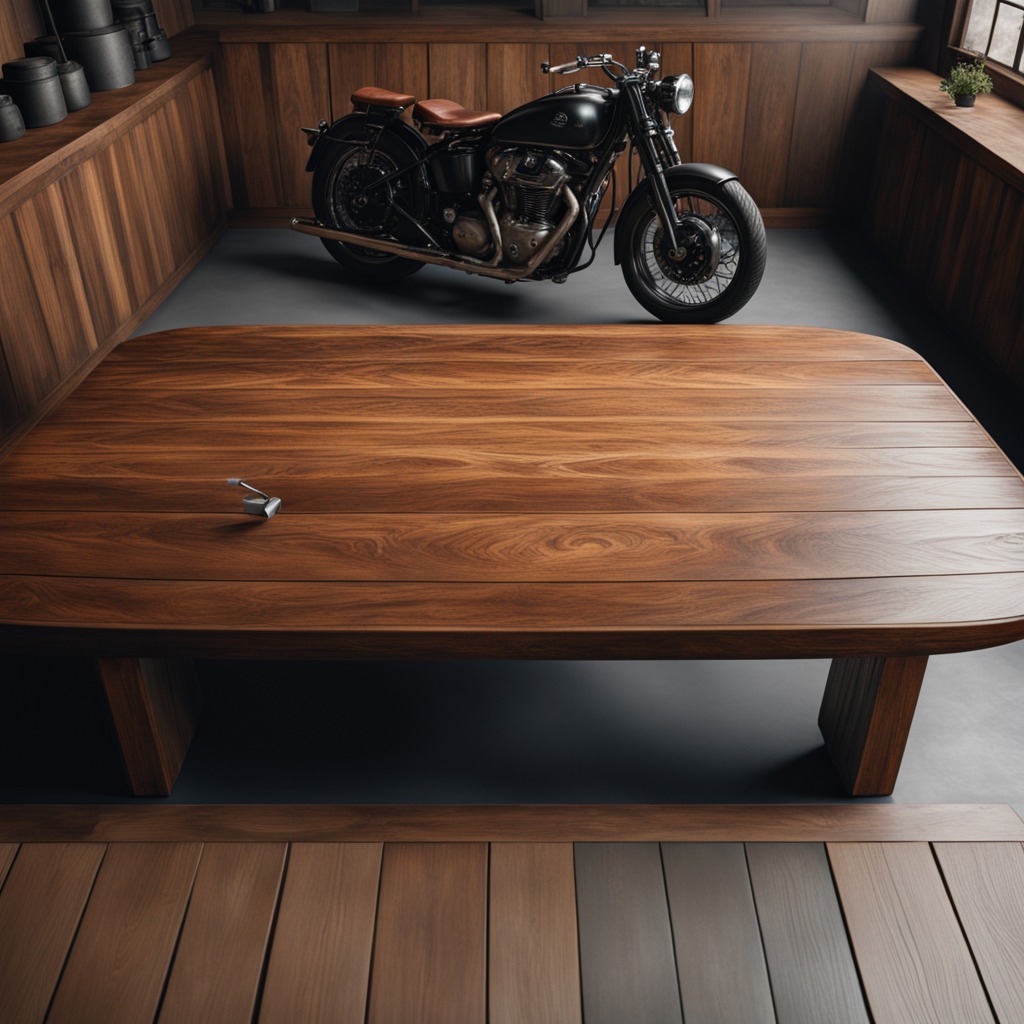
A screwdriver is lying on the oil-spilled wooden table in a vintage motorcycle garage.